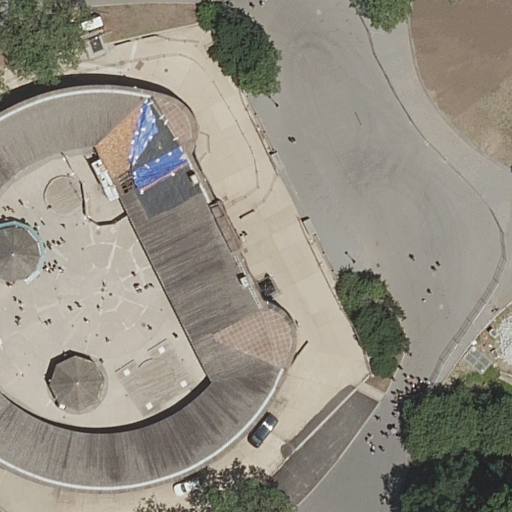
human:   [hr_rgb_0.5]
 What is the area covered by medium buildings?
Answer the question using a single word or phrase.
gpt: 0m2

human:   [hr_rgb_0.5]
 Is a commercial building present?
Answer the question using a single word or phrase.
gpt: no

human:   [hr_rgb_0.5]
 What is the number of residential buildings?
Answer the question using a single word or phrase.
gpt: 3

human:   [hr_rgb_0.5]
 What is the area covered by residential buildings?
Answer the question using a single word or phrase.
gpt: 2227m2

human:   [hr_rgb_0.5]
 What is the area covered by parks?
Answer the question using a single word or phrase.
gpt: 2653m2

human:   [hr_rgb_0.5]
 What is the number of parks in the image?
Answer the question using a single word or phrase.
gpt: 6

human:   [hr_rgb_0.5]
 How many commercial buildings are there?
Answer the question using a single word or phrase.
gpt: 0

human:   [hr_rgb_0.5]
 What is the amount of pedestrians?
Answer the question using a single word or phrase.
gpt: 6

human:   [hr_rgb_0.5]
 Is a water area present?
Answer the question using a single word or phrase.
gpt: no

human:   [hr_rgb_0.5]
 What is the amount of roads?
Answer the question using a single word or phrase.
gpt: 10

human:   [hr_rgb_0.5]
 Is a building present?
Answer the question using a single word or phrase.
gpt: yes

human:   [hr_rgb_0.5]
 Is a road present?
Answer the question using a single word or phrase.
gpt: yes

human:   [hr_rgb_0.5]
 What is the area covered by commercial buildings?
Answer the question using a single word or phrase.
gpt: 0m2

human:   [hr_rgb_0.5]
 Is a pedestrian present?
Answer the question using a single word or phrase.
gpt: yes

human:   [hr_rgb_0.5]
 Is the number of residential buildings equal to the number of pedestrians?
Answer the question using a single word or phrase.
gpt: no

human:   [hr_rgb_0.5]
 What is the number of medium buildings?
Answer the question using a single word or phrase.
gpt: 0

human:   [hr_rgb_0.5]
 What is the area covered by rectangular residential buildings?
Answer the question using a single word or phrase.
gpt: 95m2

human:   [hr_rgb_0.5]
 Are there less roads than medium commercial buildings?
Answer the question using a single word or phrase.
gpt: no

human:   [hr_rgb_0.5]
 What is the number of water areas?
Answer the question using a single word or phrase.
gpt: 0

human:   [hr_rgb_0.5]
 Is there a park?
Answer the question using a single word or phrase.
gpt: yes

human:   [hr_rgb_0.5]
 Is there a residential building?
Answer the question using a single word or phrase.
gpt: yes

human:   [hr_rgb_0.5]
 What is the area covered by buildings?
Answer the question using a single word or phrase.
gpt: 2227m2

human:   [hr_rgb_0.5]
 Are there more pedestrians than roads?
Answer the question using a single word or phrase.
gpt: no

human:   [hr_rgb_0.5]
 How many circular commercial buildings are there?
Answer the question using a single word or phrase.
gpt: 0

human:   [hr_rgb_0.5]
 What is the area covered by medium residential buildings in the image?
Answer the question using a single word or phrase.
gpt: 0m2

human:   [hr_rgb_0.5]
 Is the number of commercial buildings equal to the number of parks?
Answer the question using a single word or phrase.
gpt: no

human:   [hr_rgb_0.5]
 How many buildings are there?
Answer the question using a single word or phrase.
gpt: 3

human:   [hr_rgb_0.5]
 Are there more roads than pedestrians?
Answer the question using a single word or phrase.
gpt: yes

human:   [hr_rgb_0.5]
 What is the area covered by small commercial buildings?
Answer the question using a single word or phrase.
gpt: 0m2

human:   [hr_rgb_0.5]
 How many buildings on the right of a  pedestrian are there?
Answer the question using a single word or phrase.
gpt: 3

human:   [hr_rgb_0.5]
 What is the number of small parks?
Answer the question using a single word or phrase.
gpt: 0

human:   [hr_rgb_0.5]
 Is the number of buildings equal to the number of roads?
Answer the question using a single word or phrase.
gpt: no

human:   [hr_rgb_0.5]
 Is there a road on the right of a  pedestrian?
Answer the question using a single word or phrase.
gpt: yes

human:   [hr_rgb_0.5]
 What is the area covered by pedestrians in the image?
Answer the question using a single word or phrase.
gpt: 5074m2

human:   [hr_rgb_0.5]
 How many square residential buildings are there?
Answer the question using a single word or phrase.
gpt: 1

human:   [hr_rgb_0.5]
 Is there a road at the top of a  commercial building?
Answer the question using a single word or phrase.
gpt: no

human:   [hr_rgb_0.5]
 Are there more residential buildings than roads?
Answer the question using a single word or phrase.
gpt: no

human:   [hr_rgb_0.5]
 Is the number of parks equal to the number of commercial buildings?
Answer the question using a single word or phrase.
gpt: no

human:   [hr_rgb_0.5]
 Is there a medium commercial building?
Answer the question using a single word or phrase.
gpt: no

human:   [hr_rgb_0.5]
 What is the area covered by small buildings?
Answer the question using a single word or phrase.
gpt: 161m2

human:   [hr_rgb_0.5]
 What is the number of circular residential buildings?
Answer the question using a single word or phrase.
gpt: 1

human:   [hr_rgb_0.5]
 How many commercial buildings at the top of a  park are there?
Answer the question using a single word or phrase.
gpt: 0

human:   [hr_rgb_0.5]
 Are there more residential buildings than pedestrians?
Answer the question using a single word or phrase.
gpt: no

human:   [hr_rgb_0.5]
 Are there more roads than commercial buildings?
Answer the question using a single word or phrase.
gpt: yes

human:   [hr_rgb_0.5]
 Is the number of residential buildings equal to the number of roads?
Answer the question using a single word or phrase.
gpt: no

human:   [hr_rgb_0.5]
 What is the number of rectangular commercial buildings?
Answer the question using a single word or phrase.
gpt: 0

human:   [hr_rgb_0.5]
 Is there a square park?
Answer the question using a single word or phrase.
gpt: no

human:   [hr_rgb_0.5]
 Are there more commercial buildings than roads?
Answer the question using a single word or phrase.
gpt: no

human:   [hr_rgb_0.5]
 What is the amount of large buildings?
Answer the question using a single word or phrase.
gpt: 1

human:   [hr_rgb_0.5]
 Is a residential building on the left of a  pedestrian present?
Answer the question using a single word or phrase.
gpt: yes

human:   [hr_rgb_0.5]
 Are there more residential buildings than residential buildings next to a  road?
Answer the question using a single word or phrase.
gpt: no

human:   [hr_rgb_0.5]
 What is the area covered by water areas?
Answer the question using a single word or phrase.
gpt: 0m2

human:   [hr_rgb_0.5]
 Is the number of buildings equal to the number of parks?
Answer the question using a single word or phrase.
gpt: no

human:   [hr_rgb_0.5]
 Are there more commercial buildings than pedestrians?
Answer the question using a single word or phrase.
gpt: no

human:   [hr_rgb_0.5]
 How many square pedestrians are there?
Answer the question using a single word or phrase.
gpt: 0

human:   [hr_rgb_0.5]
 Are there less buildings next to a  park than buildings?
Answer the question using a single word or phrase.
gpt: no

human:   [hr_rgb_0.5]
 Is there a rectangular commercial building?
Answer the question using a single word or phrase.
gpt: no

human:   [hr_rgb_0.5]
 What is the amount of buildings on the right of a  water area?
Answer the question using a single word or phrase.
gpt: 0

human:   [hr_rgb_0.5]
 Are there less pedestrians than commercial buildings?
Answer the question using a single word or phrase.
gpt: no

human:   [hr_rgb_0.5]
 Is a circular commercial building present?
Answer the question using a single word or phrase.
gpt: no

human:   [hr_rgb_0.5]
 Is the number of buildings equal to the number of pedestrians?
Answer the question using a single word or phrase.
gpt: no

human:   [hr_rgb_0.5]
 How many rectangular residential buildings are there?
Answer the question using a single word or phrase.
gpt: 1

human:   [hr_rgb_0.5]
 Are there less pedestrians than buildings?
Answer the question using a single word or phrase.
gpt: no

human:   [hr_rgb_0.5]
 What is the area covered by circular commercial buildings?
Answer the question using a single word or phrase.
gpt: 0m2